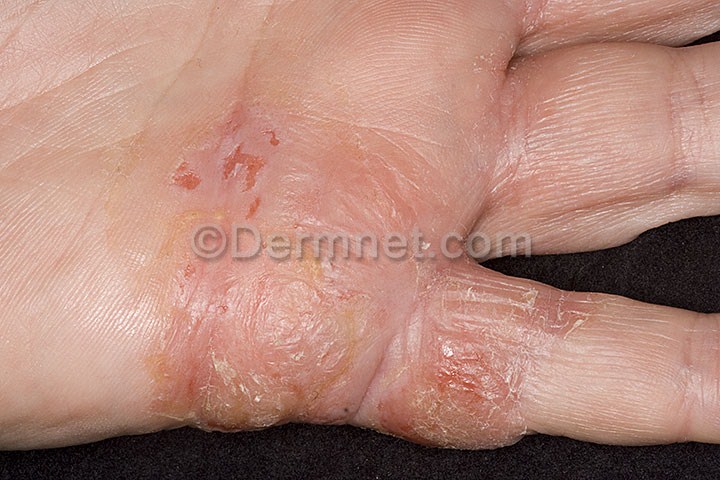
Disease: Eczema Photos